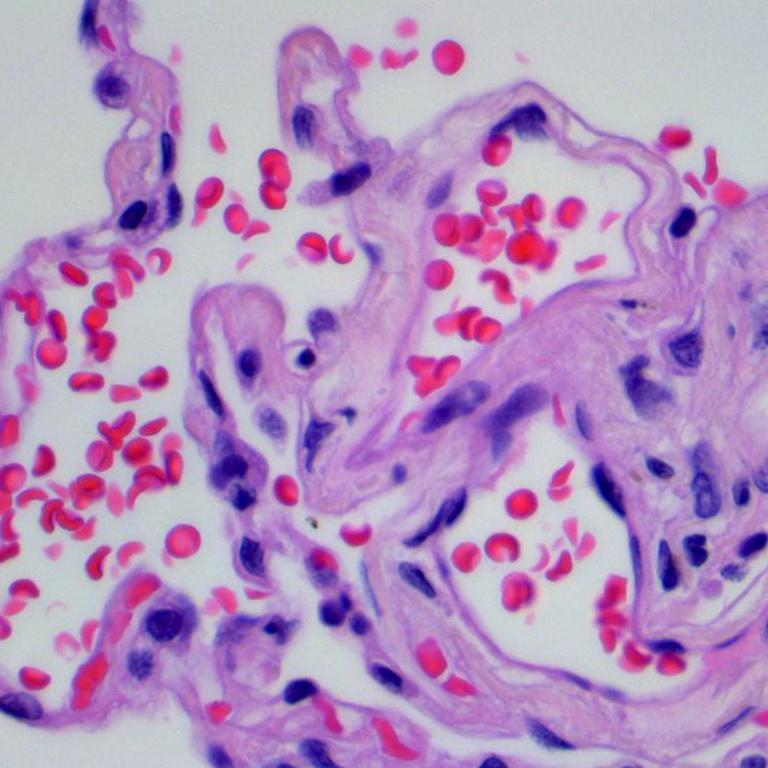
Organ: lung
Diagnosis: benign